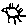
Label: sun